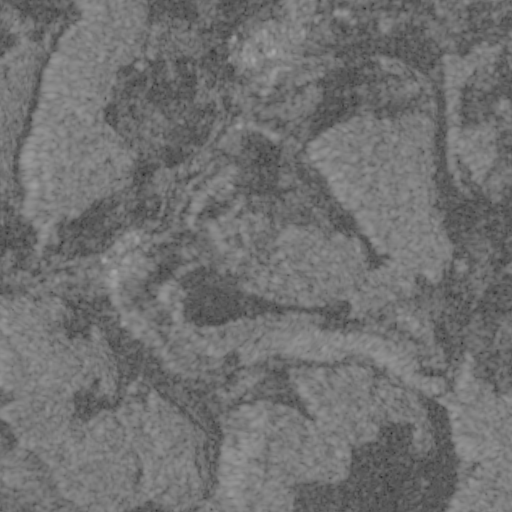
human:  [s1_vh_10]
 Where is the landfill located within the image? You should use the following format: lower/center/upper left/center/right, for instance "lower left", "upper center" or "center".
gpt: The landfill is located in the upper left of the image.
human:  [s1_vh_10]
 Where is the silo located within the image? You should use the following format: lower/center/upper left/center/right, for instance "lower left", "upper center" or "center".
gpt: The silo is located in the upper center of the image.
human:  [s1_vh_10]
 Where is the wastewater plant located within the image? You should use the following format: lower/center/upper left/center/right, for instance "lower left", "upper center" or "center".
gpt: The wastewater plant is located in the upper center of the image.
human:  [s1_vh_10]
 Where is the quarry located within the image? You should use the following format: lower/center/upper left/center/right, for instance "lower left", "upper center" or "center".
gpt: There is no quarry in the image.

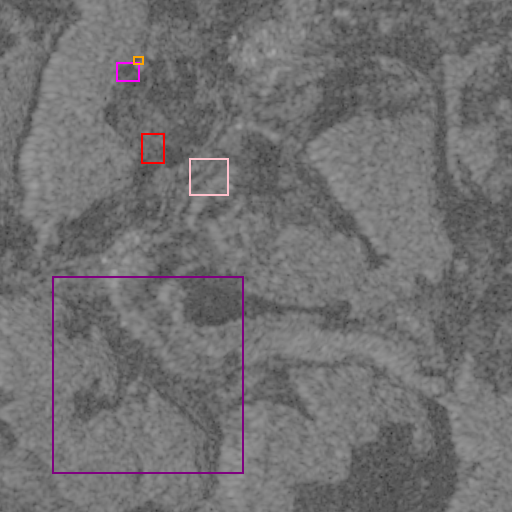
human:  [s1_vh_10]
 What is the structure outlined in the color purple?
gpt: The structure outlined in purple is a crop field.
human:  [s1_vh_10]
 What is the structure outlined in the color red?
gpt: The structure outlined in red is a landfill.
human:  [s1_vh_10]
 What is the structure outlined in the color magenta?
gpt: The structure outlined in magenta is a park.
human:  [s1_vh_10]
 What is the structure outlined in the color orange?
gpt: The structure outlined in orange is a parking lot.
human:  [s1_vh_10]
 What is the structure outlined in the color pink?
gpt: The structure outlined in pink is a wastewater plant.
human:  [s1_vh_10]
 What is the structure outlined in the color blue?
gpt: There is no blue outline.